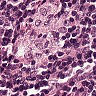
Metastatic tissue present: no